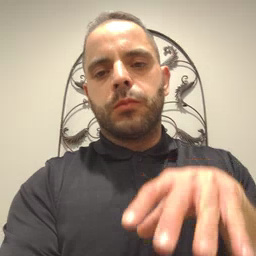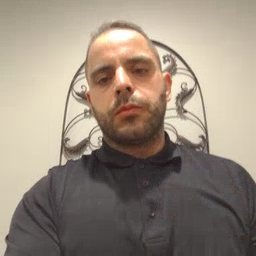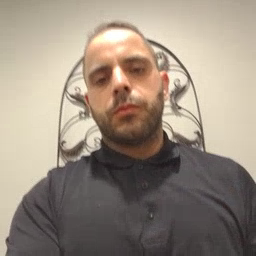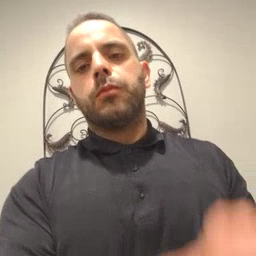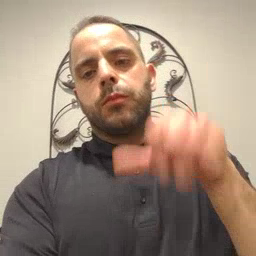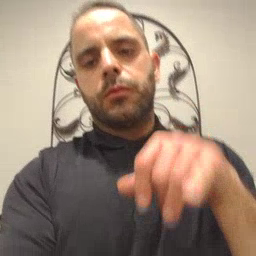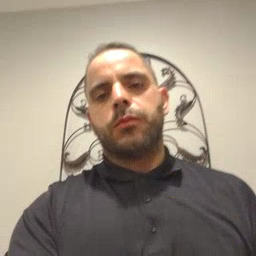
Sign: that